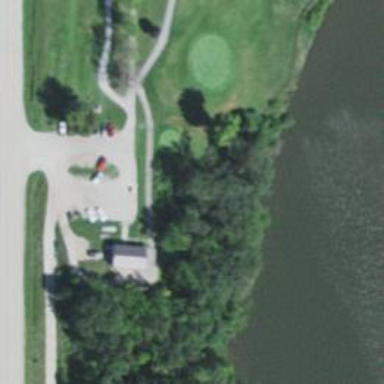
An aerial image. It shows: Path for both road and golf.